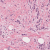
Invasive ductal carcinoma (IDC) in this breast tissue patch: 1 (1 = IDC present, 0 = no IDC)